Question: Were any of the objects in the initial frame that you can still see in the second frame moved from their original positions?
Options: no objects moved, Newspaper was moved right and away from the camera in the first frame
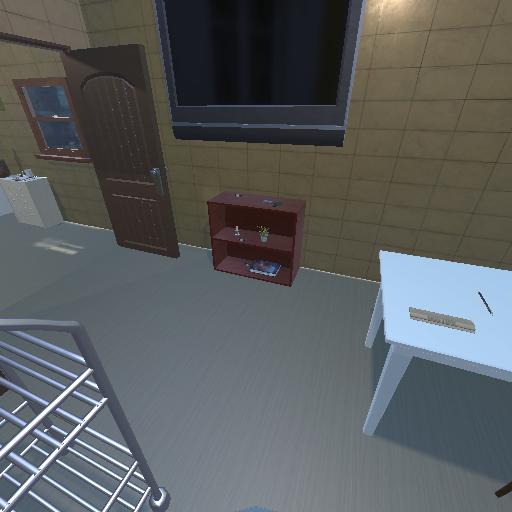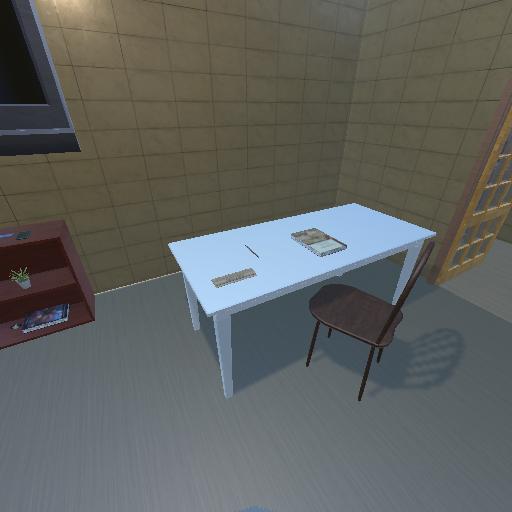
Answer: no objects moved